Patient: sex F, age 33
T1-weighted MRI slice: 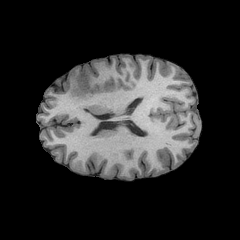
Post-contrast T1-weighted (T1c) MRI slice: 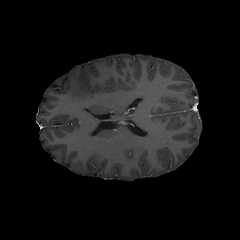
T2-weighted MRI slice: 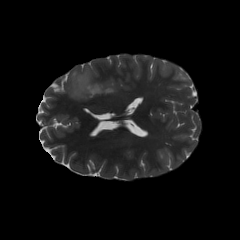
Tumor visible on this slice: yes
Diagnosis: Astrocytoma, IDH-mutant
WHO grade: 2